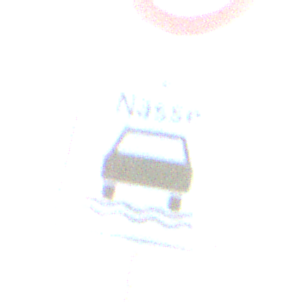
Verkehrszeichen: BeiNaesse
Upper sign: Geschwindigkeit120
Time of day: SunriseSunset
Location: Outdoor (Nature)
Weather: Clear
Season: NotSpecified
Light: Natural